Field crop: tomato
Growth stage: 1
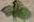
Species: solanum